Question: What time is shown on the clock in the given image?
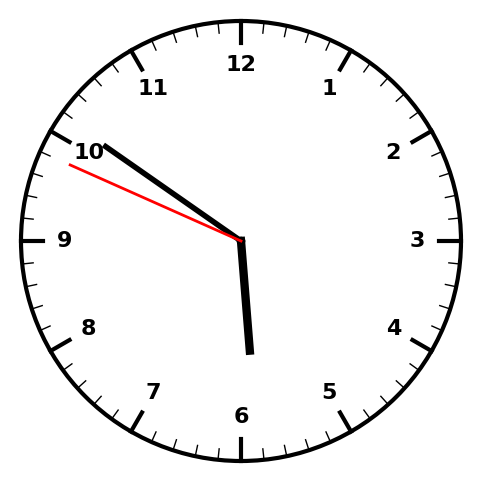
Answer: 05:50:49